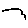
Label: car